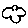
Label: cloud